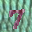
Label: 7